Interaction volume radius: 5 \u00c5
Interaction volume height: 10 \u00c5
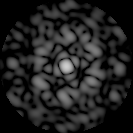
Disorder parameter: 0.688